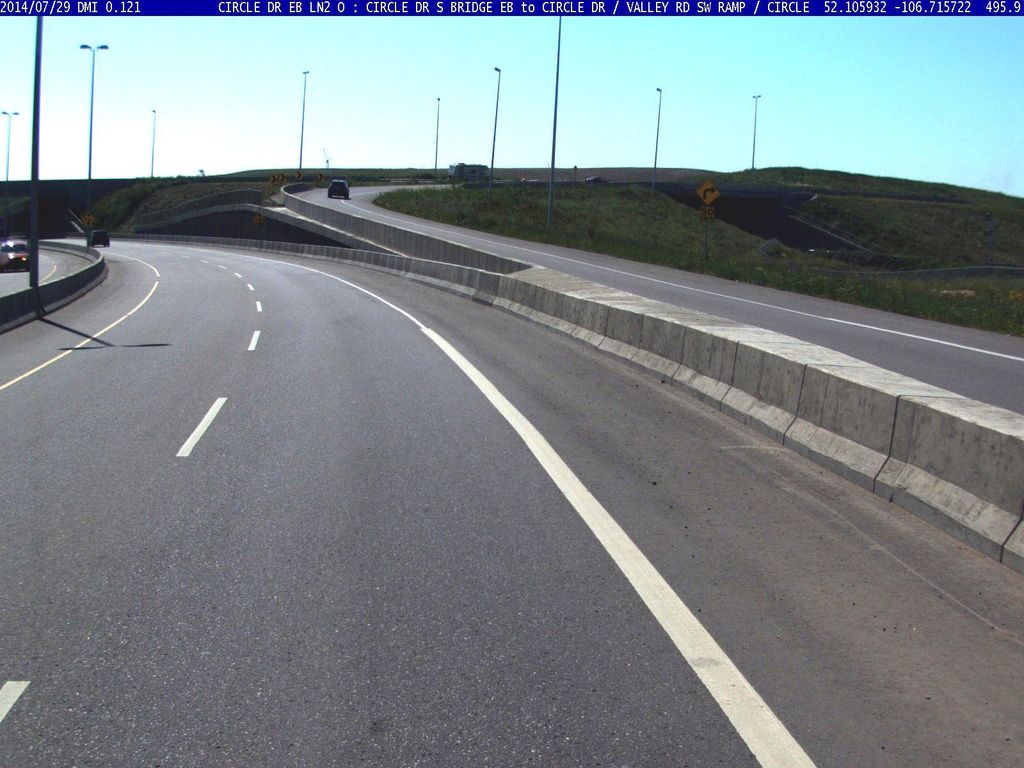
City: saskatoon